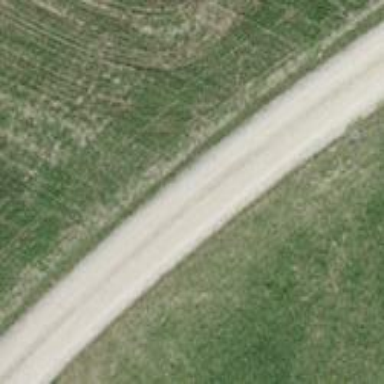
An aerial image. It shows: Pebblestone track with grade2 quality.